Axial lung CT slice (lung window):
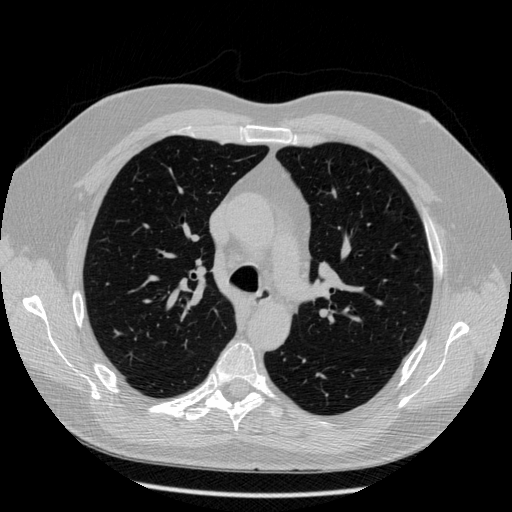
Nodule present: no